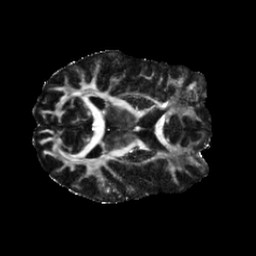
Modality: FA
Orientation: axial
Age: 30
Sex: female
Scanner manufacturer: siemens
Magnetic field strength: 6.98 T
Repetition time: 7.776 s
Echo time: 0.076 s